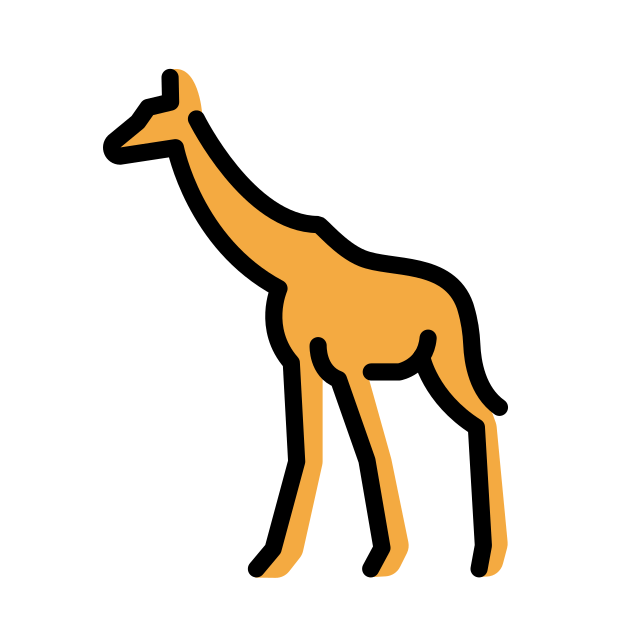
giraffe